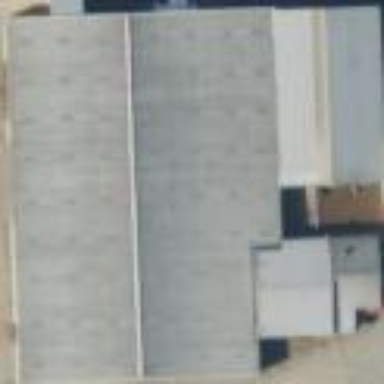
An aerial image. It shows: Industrial building.